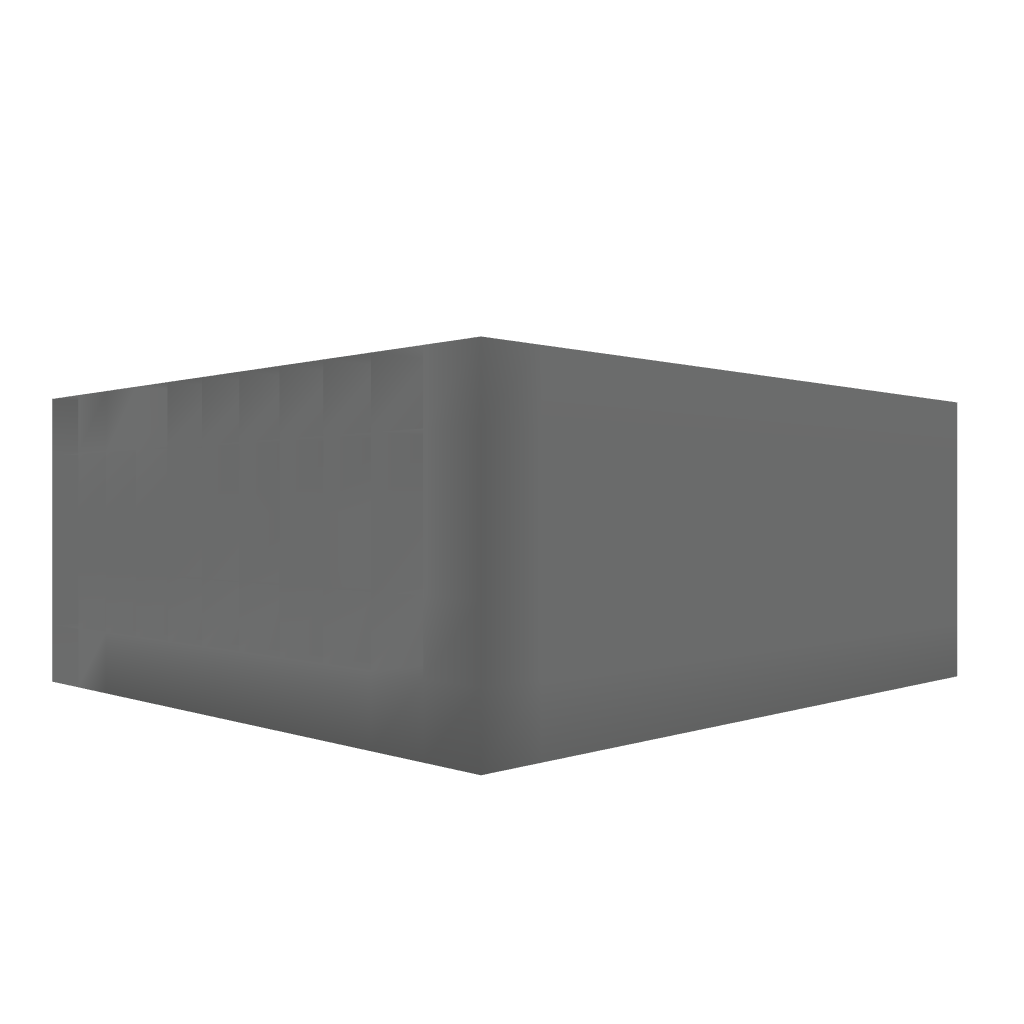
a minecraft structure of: Double 2 Ground Piston Door